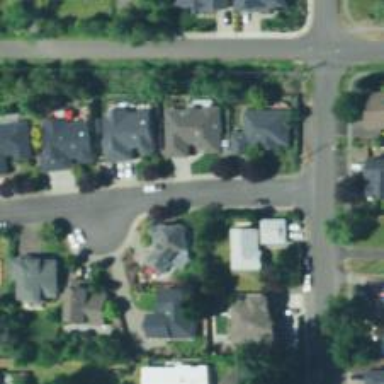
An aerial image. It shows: Residential road.